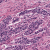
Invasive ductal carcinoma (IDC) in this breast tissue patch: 1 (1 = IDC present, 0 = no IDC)